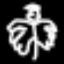
Label: angel